Question: '''
$("#paragraphDuration").bind('keyup', function() {
var fullDuration = $("#fullDuration").val(),
paragraphDuration = $(this).val();
$(this).after(function() {
if ($(this).val() != '') {
$(this).after(fullDuration - paragraphDuration + " min");
} else {
$(this).after("");
}
});
});
'''
after i changed ("#paragraphDuration") many times , this is what i got:

this is not what i want !
how to replce previous .after when changing ("#paragraphDuration") value with new one ?
thank you
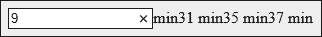
Answer: You need to overwrite the old value. It's best to not use '.after' to set the text, just use the '.text()' method on a predefined span element or so.
So for instance:
'''
<input type="text" id="paragraphDuration"><span class="textContainer"></span>
'''
'''
$("#paragraphDuration").bind('keyup', function() {
var fullDuration = $("#fullDuration").val(),
paragraphDuration = $(this).val();
$(this).next('.textContainer').text(
$(this).val() !== ''
? (fullDuration - paragraphDuration + " min")
: ""
);
});
'''